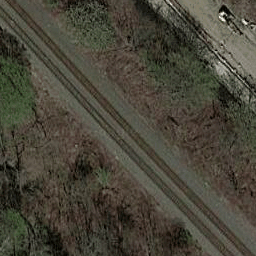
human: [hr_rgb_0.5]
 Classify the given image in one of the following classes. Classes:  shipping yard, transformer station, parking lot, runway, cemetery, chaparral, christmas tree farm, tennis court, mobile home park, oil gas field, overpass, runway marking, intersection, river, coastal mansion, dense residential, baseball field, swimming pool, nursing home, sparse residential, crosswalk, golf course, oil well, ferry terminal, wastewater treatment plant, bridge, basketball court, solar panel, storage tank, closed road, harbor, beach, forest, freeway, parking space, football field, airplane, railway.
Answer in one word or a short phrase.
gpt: railway